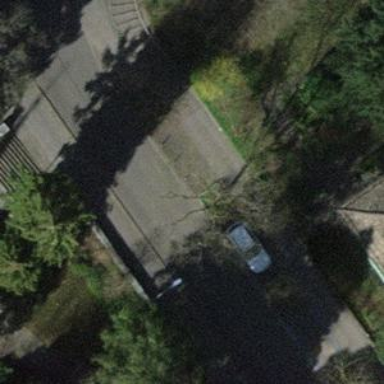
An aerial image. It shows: Bollard barrier.